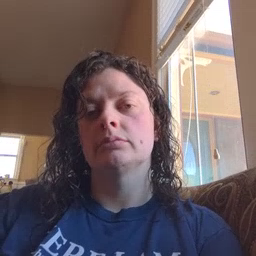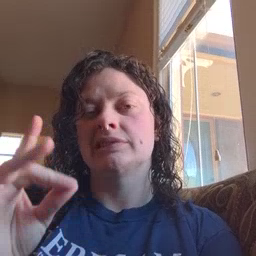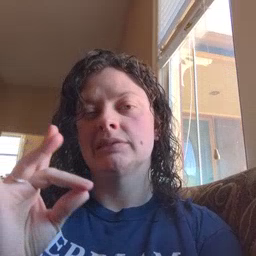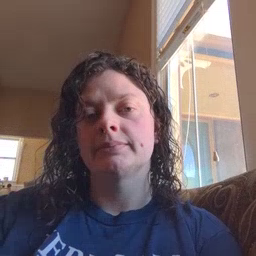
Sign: sticky